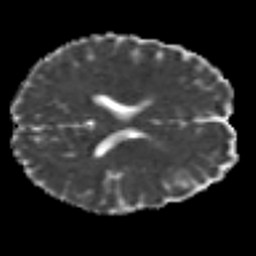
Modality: MD
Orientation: axial
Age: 26
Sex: female
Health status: ill
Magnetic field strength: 3 T
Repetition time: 8.4 s
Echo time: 0.0926 s